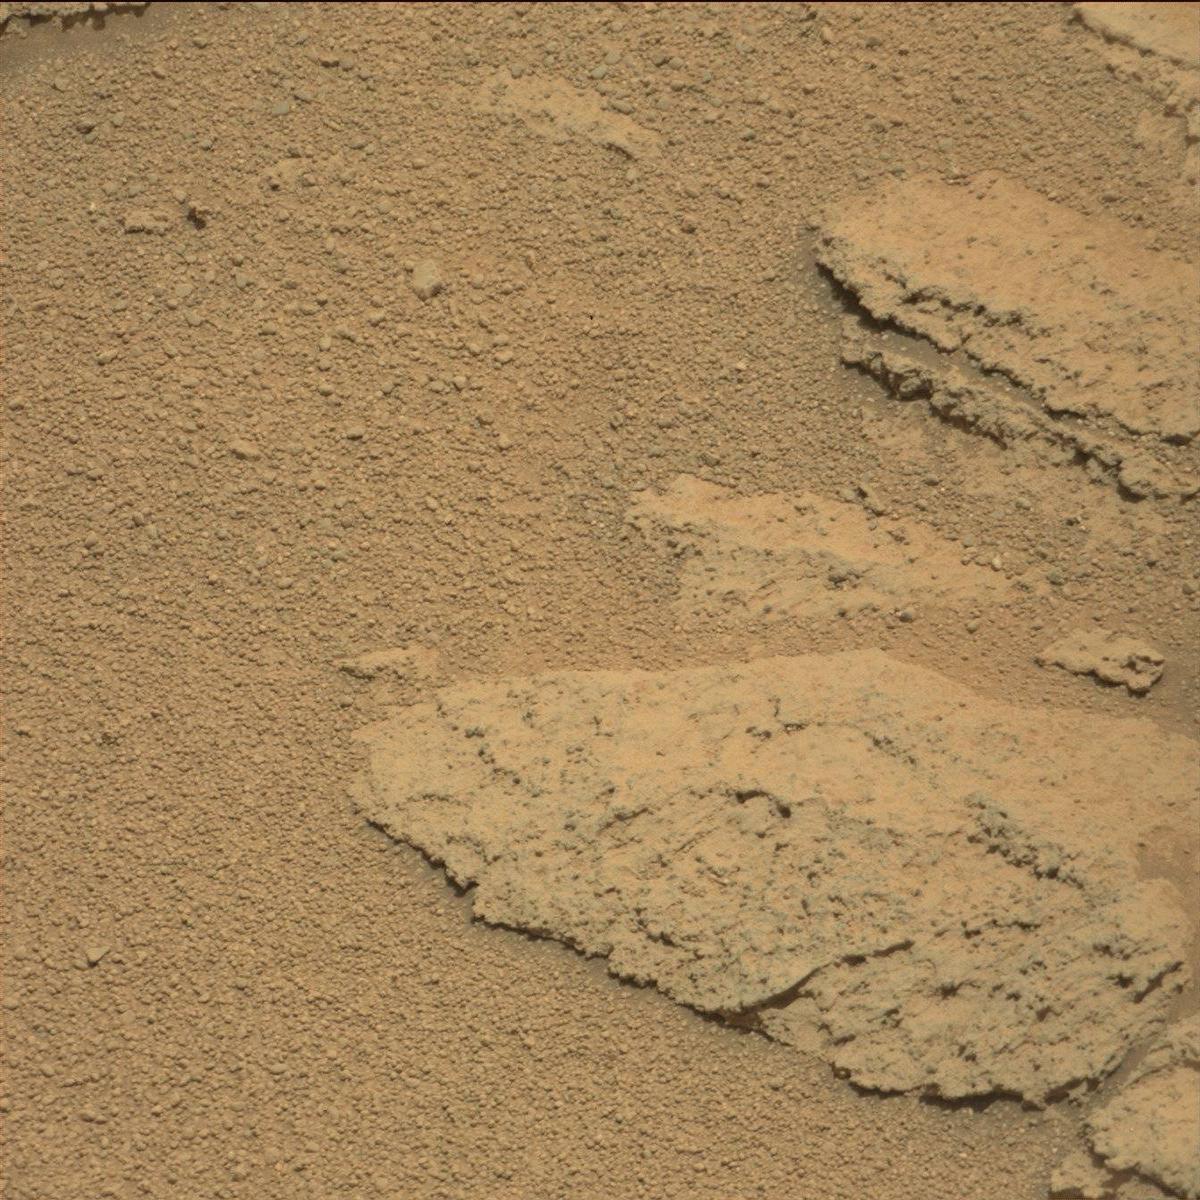
Terrain classes present: Bedrock, Sand / Soil